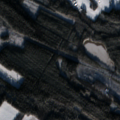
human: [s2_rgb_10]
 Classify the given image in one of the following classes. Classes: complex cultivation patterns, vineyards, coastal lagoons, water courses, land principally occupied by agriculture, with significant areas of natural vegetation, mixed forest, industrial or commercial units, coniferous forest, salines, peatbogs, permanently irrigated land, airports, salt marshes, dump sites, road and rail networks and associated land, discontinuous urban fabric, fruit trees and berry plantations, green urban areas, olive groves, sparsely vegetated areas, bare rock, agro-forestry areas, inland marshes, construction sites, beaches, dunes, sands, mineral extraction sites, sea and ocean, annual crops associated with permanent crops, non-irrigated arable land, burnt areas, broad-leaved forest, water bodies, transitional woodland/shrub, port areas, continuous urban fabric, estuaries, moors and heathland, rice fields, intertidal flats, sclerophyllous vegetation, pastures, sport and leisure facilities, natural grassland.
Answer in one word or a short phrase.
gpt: land principally occupied by agriculture, with significant areas of natural vegetation, coniferous forest, mixed forest